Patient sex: M
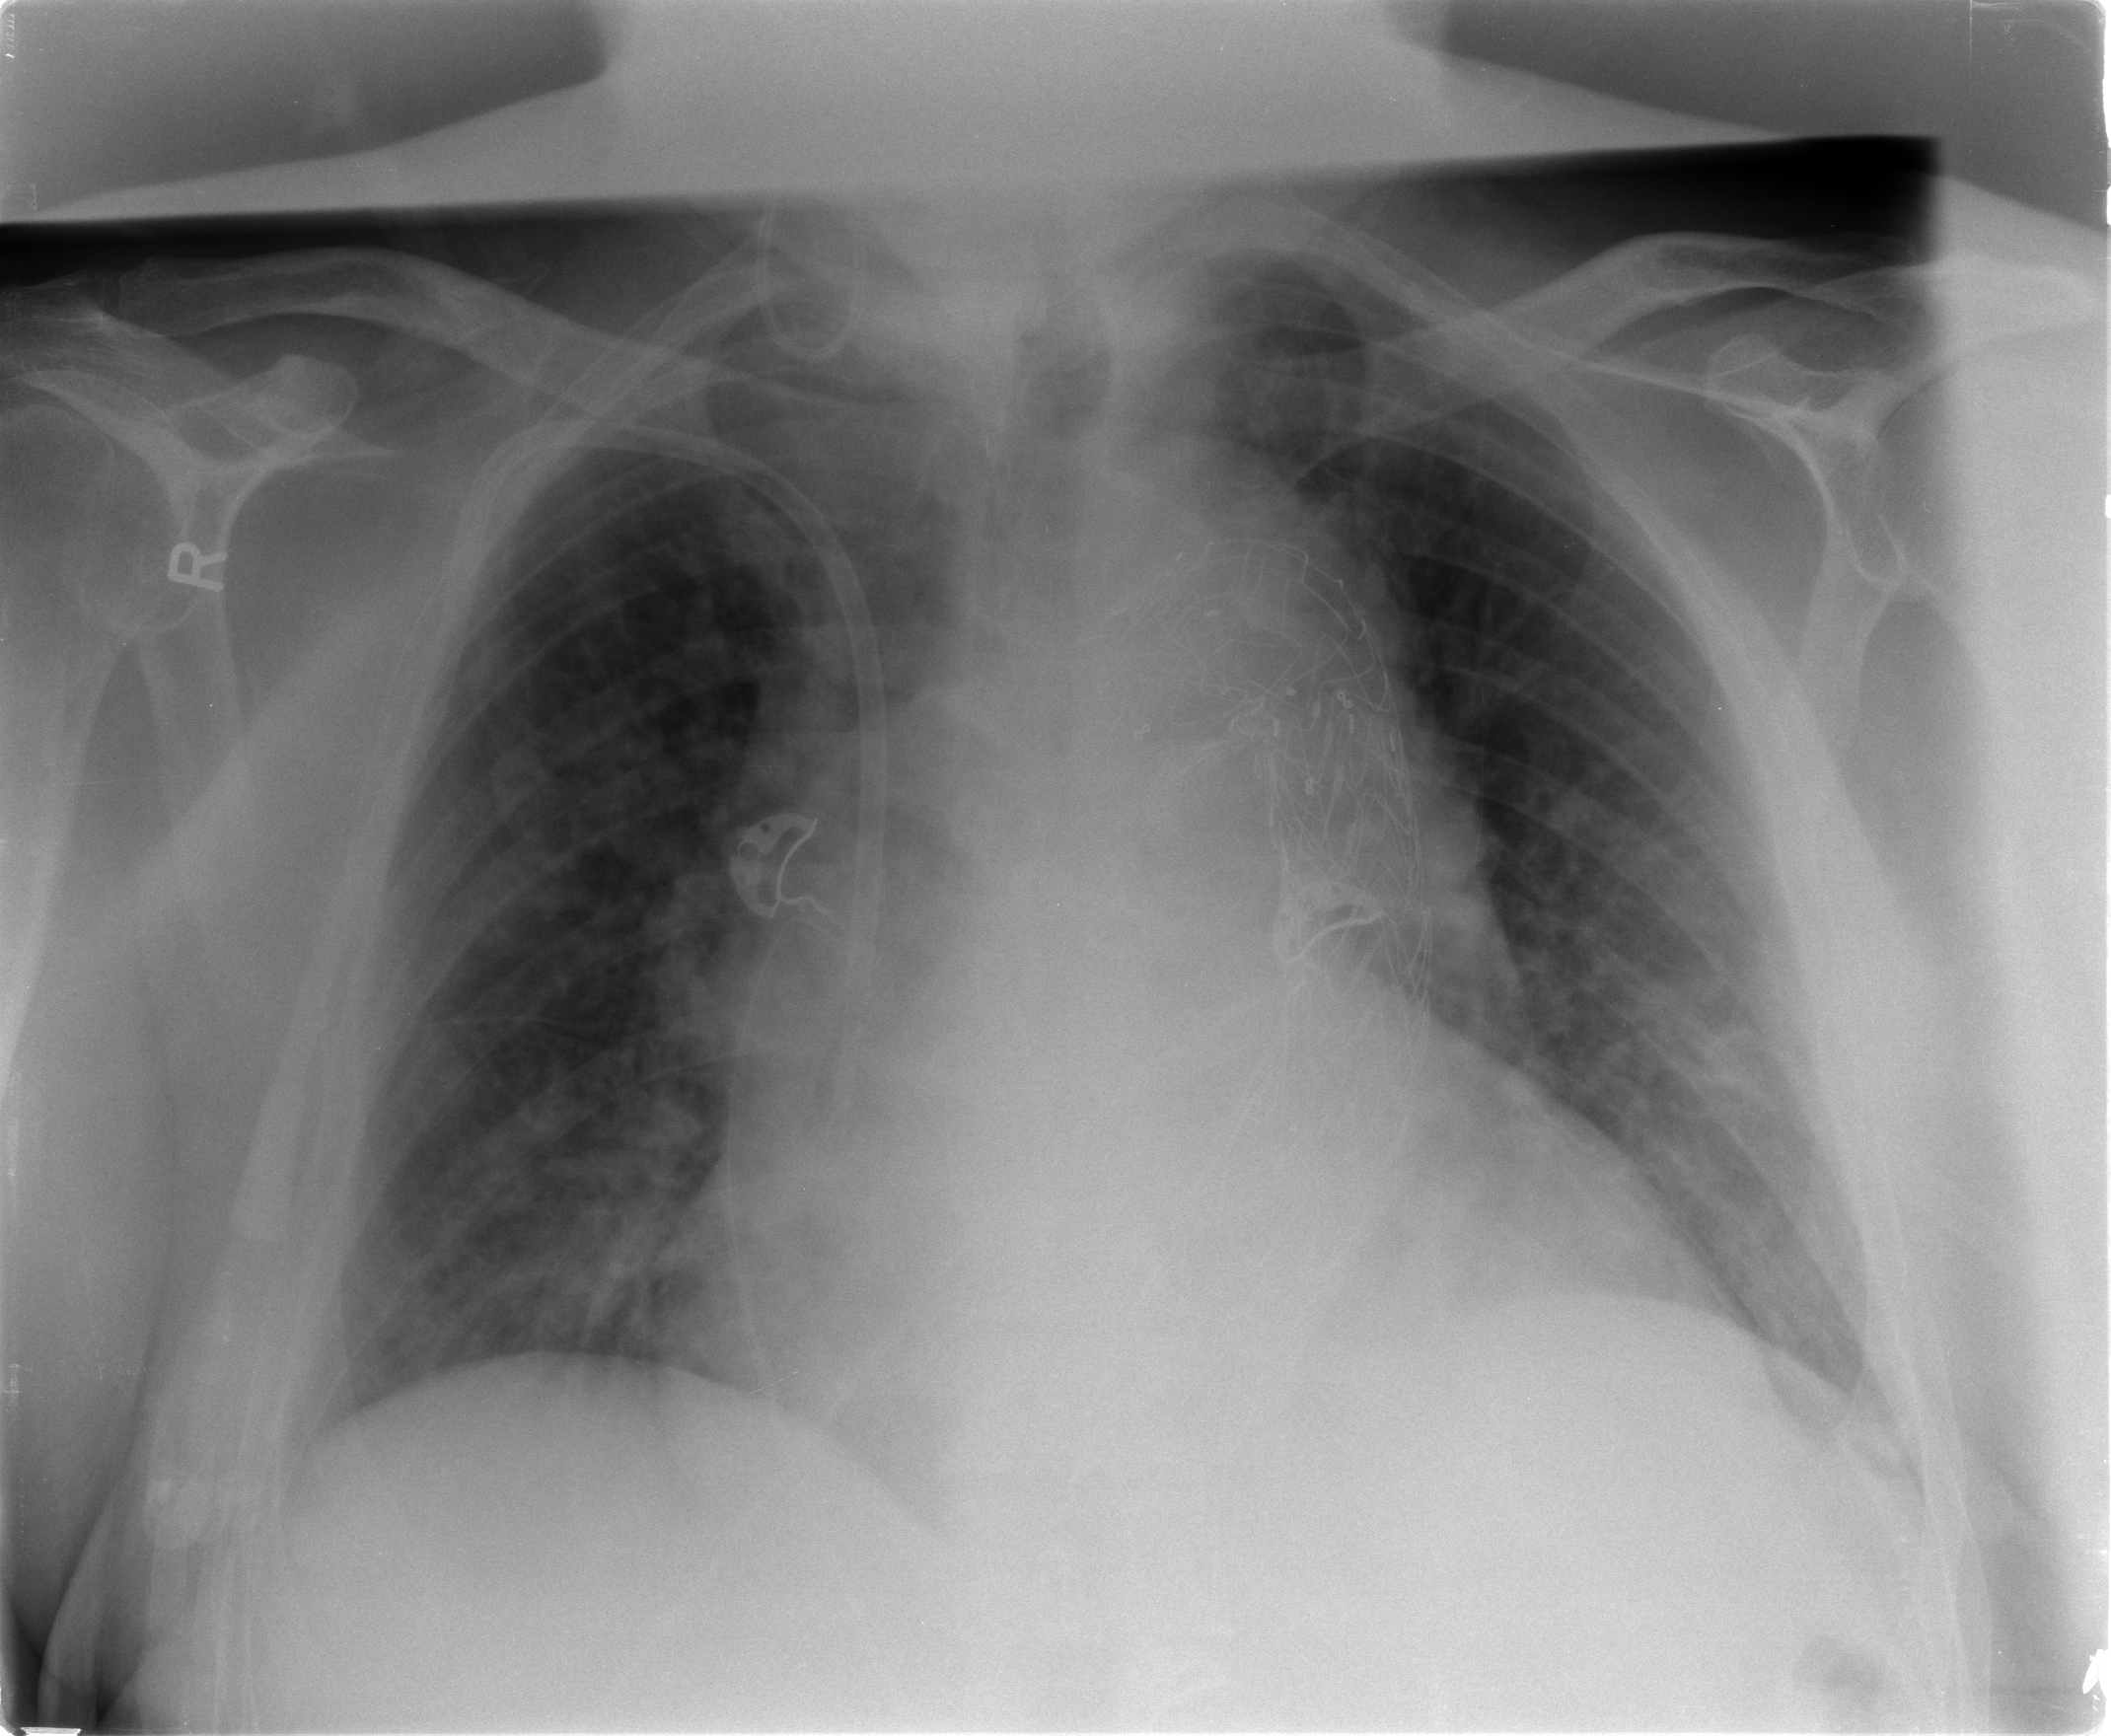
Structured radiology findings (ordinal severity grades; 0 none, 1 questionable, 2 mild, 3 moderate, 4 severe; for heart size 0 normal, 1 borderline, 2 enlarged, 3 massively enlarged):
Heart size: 2
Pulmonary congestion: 2
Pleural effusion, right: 2
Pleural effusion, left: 1
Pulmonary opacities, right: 2
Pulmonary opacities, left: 1
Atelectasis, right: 2
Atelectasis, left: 2